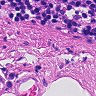
Metastatic tissue present: no